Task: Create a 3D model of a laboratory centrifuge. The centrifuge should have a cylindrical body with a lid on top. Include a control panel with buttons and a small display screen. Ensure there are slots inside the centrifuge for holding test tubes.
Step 414:
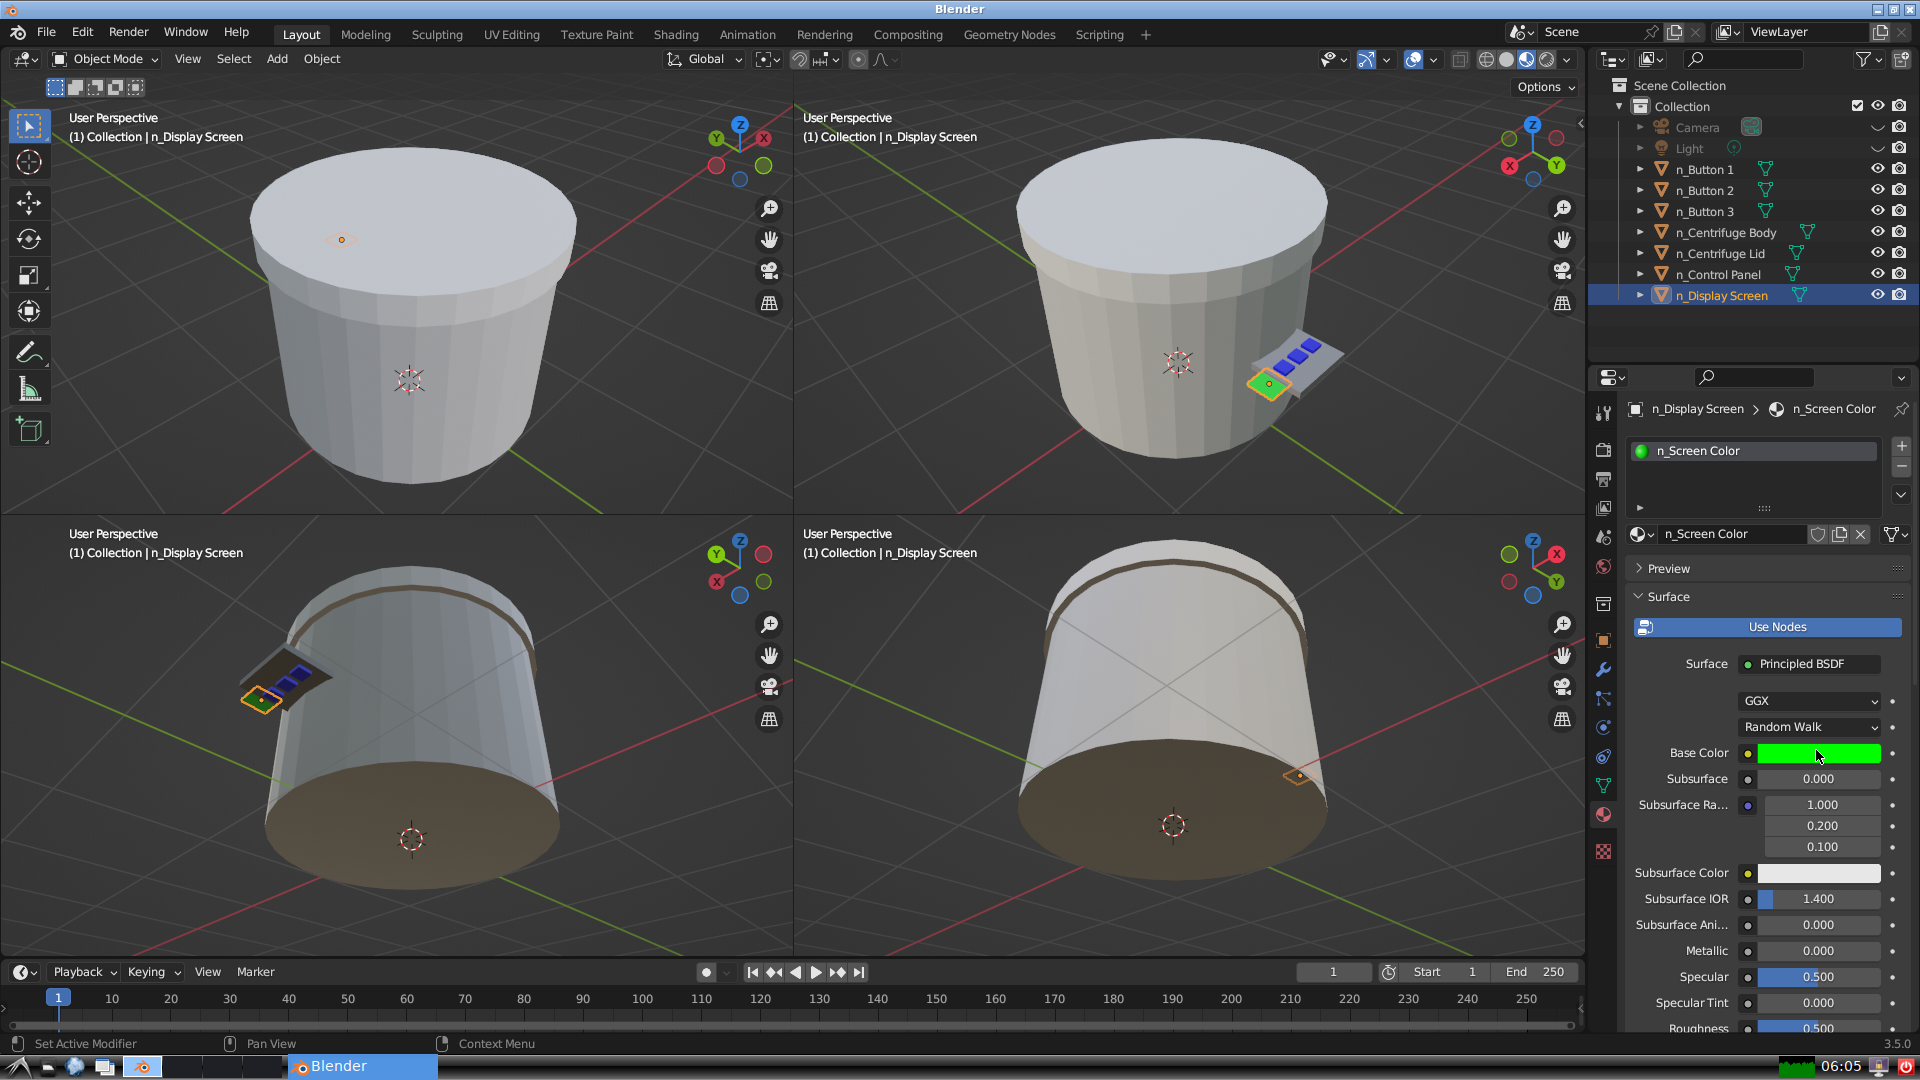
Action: {"mouse_move": [278, 58]}